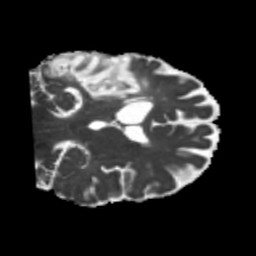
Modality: MD
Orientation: coronal
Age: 61
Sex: male
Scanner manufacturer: siemens
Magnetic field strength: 3 T
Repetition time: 5.25 s
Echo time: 0.08 s